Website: walmart
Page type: address-validator
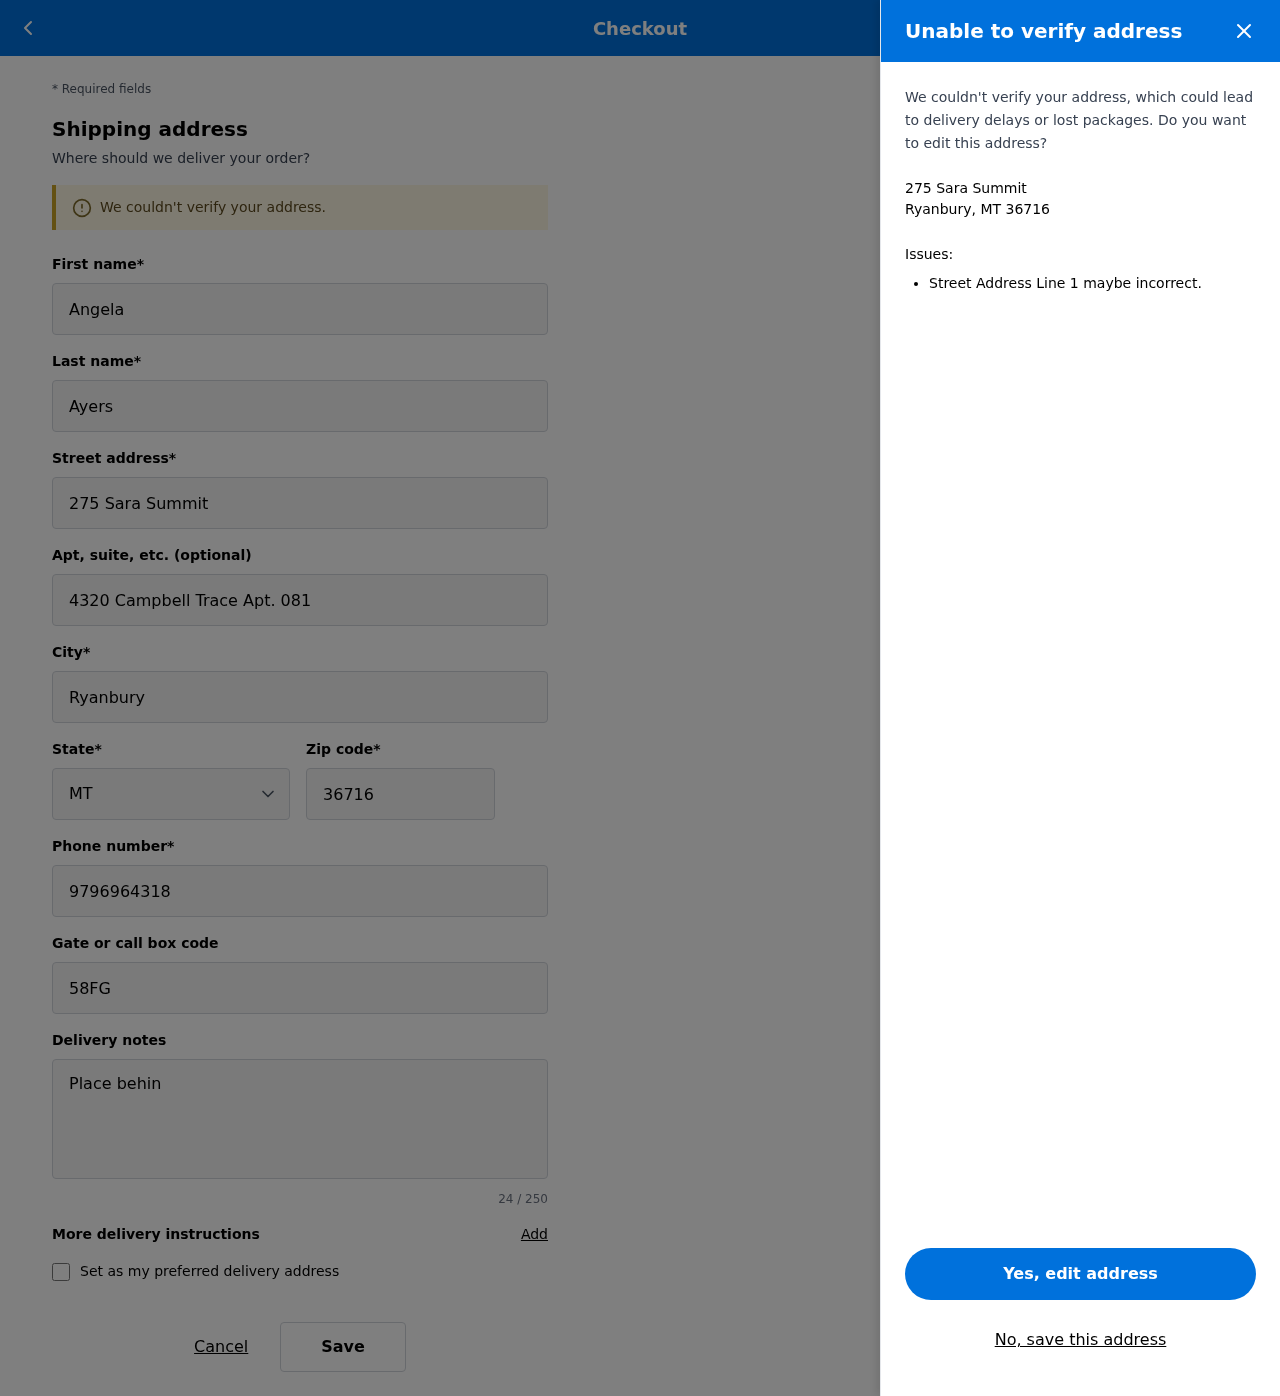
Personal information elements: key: PII_CITY_STATE_ZIP
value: Ryanbury, MT 36716
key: PII_DELIVERY_INSTRUCTIONS
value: Place behind screen door
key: PII_STATE_ABBR
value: MT
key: PII_STREET
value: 275 Sara Summit
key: PII_FIRSTNAME
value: Angela
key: PII_LASTNAME
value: Ayers
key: PII_STREET2
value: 4320 Campbell Trace Apt. 081
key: PII_CITY
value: Ryanbury
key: PII_POSTCODE
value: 36716
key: PII_PHONE
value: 9796964318
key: PII_SECURITY_CODE
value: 58FG